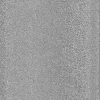
Atmospheric dust classification: dusty